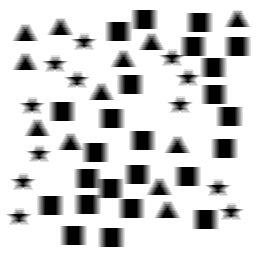
Squares: 24
Triangles: 12
Stars: 12
Total shapes: 48